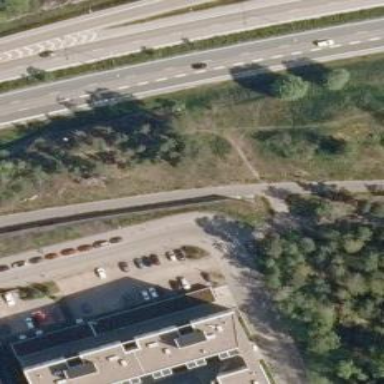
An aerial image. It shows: Path.